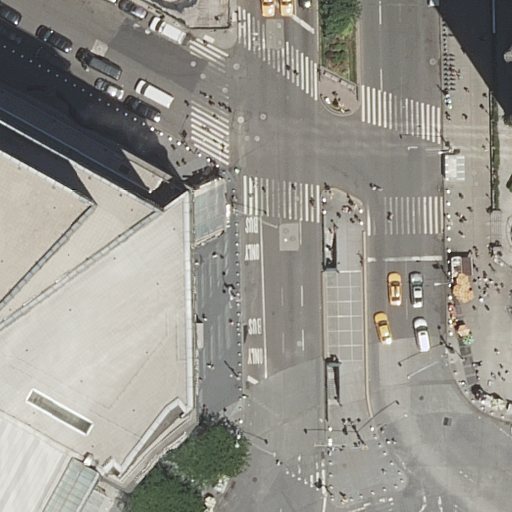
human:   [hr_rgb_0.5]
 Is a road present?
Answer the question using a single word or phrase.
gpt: yes

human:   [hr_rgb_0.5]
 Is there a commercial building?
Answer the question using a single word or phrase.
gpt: no

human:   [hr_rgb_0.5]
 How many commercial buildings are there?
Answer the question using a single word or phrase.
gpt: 0

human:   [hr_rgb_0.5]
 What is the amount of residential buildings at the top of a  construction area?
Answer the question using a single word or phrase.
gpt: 0

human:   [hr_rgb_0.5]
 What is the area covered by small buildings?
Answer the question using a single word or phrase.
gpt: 0m2

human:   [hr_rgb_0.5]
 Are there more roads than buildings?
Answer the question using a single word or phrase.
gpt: yes

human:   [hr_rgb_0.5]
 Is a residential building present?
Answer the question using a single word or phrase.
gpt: yes

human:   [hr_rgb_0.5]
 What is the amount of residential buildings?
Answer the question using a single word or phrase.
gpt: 2

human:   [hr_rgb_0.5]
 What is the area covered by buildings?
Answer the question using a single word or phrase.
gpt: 1597m2

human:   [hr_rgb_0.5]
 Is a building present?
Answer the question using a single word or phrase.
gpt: yes

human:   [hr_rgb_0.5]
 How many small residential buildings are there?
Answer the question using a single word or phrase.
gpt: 0

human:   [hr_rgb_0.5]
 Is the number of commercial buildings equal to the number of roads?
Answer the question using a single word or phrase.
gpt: no

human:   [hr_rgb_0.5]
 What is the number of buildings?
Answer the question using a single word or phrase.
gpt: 2

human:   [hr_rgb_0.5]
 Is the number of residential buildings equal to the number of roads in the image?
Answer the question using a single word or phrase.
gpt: no

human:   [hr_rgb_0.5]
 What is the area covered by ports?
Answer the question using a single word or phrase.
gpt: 0m2

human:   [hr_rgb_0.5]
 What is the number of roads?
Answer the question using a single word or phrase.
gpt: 12

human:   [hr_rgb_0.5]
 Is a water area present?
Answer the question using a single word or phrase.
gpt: no

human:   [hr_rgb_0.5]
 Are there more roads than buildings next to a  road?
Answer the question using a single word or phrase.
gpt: yes

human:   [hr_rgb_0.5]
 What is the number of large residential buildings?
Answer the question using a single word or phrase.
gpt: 2

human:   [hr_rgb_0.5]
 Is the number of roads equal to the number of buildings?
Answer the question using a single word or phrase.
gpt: no

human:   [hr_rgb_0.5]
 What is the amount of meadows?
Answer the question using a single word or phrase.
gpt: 0

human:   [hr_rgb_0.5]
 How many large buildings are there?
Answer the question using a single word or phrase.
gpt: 2

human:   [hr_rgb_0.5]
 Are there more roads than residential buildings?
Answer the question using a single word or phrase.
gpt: yes

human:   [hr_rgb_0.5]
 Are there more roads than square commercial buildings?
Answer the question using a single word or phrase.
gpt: yes

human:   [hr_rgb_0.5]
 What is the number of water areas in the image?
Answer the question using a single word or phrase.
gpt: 0

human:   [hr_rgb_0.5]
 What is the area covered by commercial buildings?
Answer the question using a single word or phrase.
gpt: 0m2

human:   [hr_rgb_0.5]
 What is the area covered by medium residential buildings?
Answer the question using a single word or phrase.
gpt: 0m2

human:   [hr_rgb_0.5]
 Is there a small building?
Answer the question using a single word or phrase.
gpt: no

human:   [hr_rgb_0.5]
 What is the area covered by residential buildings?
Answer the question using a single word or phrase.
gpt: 1597m2

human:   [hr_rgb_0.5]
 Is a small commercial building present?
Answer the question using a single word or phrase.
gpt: no

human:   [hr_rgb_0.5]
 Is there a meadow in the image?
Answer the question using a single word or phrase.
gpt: no

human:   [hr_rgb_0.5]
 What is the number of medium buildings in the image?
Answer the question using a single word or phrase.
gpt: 0

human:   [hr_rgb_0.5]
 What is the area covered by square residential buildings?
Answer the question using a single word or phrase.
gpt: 0m2

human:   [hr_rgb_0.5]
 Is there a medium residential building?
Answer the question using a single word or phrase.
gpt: no

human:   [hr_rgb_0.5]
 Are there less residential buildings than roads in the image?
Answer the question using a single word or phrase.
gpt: yes

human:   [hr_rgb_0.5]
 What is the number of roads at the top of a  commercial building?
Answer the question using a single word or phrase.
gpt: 0

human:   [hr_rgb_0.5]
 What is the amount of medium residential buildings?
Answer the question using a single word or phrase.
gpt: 0

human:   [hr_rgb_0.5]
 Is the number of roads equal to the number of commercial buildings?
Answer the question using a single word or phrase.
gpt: no

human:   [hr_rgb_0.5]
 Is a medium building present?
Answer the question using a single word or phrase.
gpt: no

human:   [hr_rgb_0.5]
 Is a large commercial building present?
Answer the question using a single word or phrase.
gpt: no

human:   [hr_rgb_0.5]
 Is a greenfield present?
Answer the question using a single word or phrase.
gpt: no

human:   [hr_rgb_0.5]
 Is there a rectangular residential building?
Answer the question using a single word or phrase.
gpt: yes

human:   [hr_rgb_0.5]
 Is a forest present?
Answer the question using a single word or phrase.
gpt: no

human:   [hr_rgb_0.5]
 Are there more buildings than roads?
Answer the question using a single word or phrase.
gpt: no

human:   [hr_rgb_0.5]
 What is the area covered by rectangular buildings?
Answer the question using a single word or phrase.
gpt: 530m2

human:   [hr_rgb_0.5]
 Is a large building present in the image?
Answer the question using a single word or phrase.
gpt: yes

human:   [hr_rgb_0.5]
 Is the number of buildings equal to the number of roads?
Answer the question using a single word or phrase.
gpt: no

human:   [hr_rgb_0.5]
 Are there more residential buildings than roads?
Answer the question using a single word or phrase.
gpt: no

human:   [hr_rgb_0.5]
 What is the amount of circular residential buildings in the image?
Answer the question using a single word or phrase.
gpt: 0

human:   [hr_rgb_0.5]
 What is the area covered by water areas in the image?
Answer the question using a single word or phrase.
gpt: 0m2

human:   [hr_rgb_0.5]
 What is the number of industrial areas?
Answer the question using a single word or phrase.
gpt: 0

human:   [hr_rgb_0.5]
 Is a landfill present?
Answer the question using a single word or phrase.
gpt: no

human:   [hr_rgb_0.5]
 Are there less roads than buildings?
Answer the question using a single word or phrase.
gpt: no

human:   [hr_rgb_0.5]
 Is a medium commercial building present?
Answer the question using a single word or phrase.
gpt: no

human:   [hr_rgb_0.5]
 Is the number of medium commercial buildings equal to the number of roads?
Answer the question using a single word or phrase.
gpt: no

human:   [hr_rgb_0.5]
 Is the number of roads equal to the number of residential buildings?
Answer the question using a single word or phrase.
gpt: no

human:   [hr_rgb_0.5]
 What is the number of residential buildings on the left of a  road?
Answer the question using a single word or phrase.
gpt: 1

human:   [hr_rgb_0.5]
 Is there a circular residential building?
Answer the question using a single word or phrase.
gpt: no

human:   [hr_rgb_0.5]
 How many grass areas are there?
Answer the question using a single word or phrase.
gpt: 0

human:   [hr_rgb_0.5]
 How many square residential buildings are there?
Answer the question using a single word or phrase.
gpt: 0

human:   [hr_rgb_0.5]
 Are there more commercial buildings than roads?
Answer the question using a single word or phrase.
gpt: no

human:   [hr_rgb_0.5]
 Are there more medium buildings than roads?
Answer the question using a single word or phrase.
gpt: no

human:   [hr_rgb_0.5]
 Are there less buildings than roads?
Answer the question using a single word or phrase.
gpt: yes

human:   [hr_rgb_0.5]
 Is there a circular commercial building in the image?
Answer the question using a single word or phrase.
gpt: no